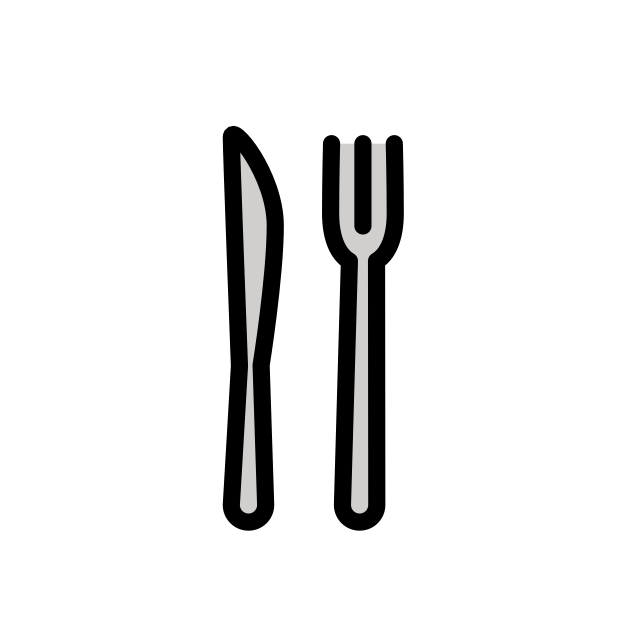
Emoji: 🍴
Name: fork and knife
Unicode: 0x1f374